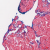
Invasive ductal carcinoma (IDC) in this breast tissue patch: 0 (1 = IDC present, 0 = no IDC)